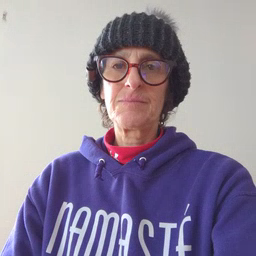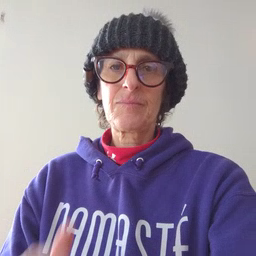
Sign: every